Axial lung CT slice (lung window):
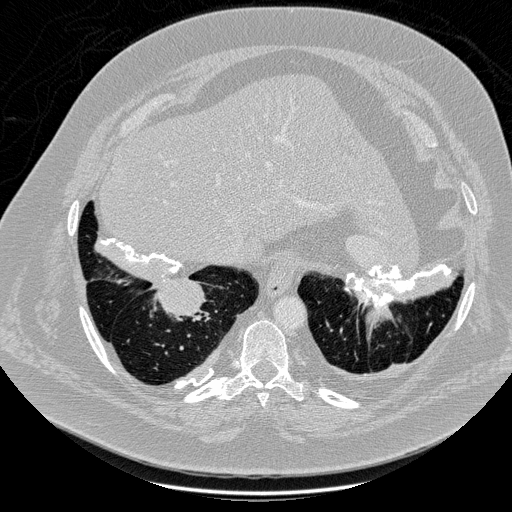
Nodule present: yes
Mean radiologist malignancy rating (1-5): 5